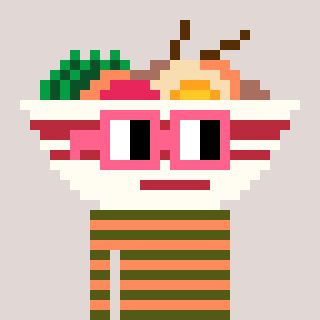
a pixel art character with square pink glasses, a noodles-shaped head and a peachy-colored body on a warm background